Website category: phone
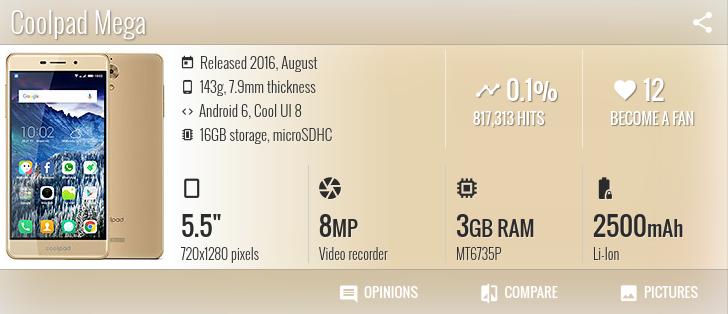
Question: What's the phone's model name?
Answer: Coolpad Mega

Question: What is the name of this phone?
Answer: Coolpad Mega

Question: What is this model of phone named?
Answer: Coolpad Mega

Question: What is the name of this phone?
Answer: Coolpad Mega

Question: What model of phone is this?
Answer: Coolpad Mega

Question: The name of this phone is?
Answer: Coolpad Mega

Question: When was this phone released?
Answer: Released 2016, August

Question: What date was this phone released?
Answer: Released 2016, August

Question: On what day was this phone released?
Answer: Released 2016, August

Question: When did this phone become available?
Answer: Released 2016, August

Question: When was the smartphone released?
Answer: Released 2016, August

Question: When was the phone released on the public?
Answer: Released 2016, August

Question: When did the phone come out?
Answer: Released 2016, August

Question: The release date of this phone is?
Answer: Released 2016, August

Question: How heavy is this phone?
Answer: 143g

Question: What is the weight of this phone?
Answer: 143g

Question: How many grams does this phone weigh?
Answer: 143g

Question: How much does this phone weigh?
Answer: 143g

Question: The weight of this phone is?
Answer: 143g

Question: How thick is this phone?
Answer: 7.9mm thickness

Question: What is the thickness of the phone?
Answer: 7.9mm thickness

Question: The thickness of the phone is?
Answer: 7.9mm thickness

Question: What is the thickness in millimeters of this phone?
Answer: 7.9mm thickness

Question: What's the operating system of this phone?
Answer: Android 6, Cool UI 8

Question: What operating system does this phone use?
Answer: Android 6, Cool UI 8

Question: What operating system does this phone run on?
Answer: Android 6, Cool UI 8

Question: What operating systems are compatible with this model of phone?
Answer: Android 6, Cool UI 8

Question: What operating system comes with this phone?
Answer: Android 6, Cool UI 8

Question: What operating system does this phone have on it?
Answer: Android 6, Cool UI 8

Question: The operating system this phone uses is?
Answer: Android 6, Cool UI 8

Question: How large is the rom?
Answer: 16GB storage

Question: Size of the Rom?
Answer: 16GB storage

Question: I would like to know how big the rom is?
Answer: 16GB storage

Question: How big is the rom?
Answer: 16GB storage

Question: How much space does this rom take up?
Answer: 16GB storage

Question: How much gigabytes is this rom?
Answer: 16GB storage

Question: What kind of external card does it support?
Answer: microSDHC

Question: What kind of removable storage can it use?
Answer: microSDHC

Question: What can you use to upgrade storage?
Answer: microSDHC

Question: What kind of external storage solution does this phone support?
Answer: microSDHC

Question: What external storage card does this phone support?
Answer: microSDHC

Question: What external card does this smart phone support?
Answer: microSDHC

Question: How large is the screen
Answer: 5.5"

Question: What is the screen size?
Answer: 5.5"

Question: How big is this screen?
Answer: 5.5"

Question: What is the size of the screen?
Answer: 5.5"

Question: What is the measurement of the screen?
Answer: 5.5"

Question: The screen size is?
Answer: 5.5"

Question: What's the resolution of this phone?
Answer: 720x1280 pixels

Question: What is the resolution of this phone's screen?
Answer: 720x1280 pixels

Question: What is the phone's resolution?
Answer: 720x1280 pixels

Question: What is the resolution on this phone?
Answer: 720x1280 pixels

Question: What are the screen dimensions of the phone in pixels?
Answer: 720x1280 pixels

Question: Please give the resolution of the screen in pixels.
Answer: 720x1280 pixels

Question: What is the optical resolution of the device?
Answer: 720x1280 pixels

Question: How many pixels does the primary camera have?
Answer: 8 MP

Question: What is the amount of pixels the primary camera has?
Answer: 8 MP

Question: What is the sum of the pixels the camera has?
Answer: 8 MP

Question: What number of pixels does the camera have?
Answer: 8 MP

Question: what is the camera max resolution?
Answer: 8 MP

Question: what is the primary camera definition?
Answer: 8 MP

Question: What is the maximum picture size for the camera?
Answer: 8 MP

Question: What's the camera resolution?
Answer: Video recorder

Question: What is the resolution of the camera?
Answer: Video recorder